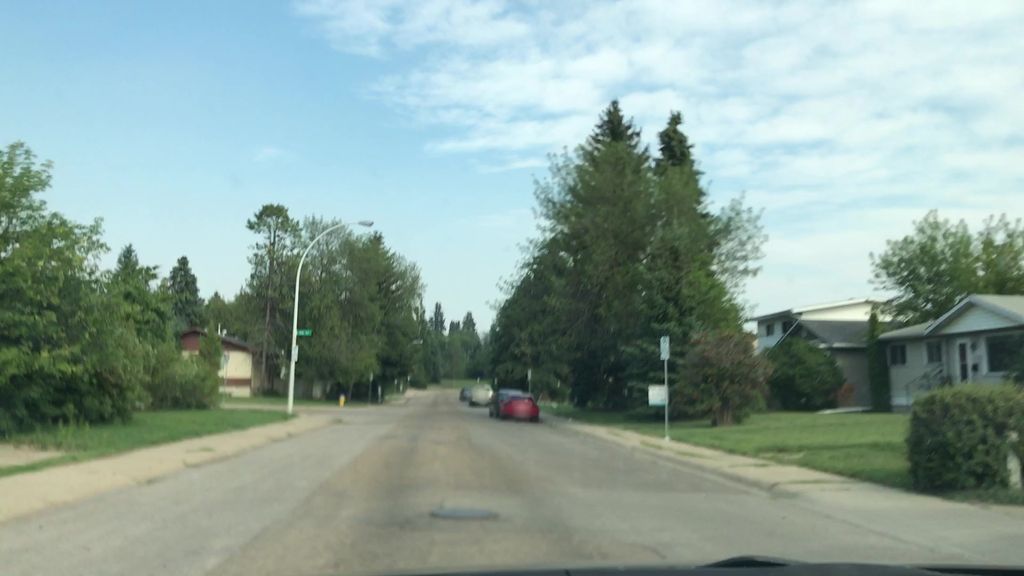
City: edmonton